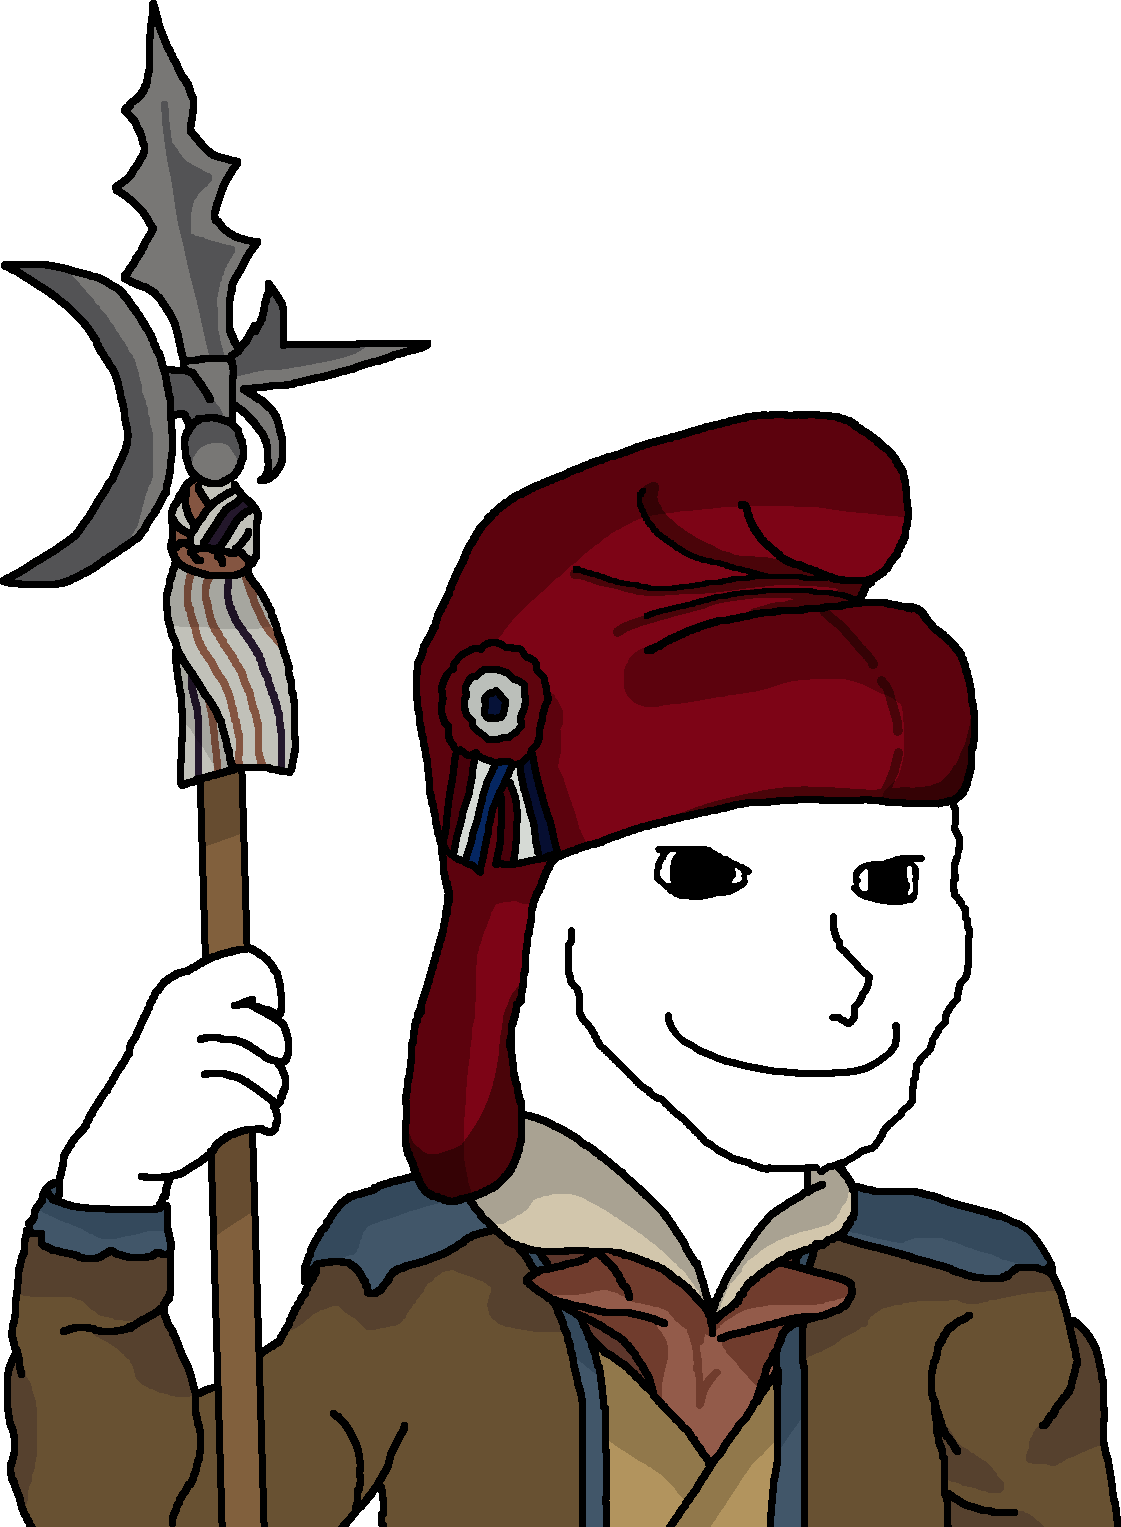
Label: 5_Oomer